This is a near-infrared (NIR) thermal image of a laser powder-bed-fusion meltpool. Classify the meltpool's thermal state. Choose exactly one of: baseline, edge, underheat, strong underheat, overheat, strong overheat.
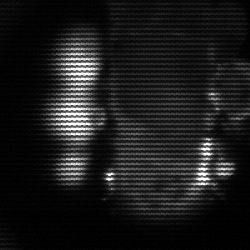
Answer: strong underheat